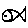
Label: fish